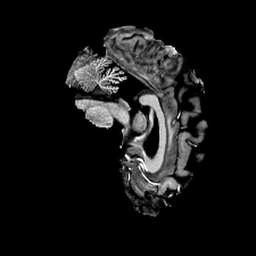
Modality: T1w
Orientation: sagittal
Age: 24
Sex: male
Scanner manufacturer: siemens
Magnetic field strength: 6.98 T
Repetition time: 6 s
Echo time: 0.00302 s